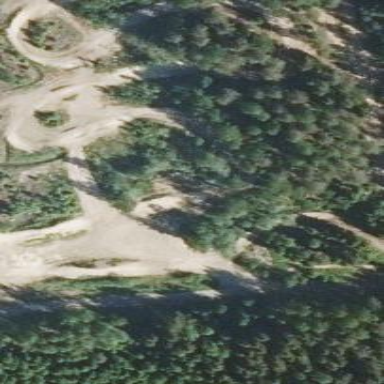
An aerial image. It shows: Unpaved motor sport pitch.